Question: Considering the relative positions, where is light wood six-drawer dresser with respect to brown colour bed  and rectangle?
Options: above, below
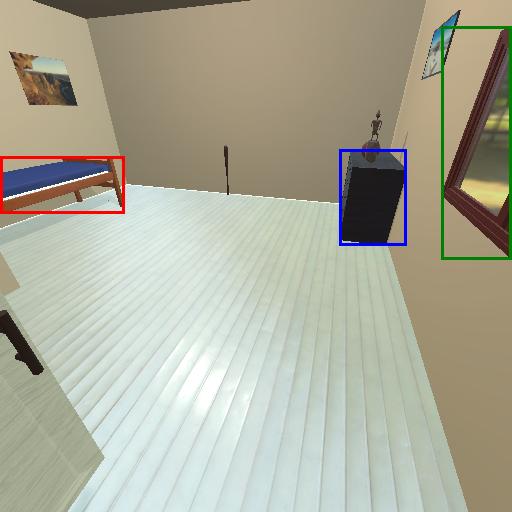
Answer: above